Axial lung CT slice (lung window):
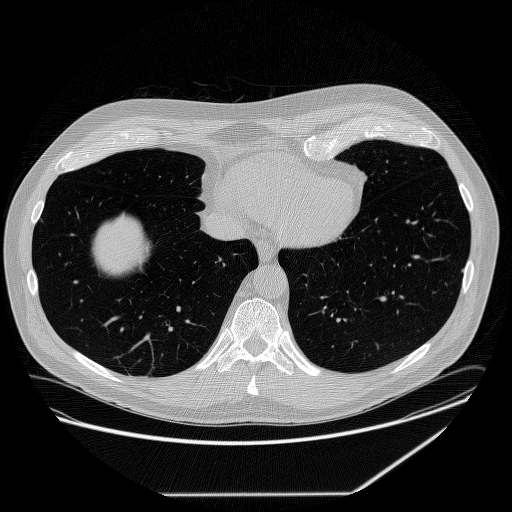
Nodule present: yes
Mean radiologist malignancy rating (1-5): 2